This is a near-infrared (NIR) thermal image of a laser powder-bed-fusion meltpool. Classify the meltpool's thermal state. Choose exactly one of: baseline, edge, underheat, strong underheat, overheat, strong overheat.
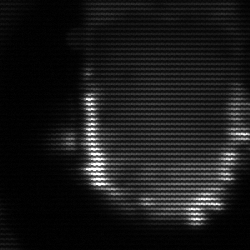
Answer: baseline